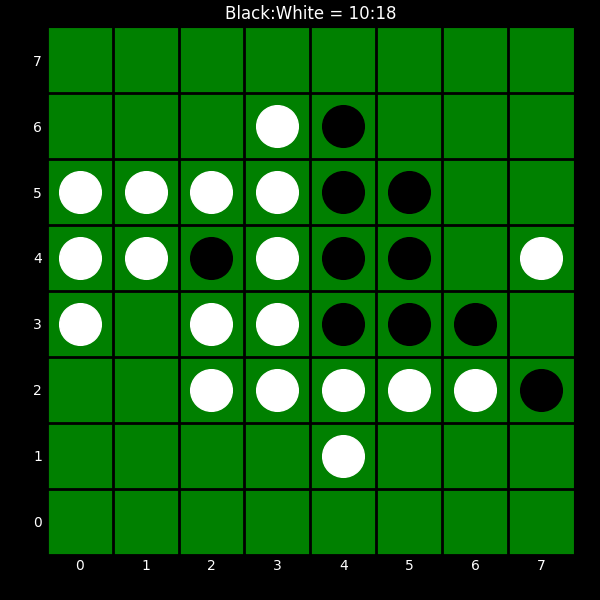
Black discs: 10
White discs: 18